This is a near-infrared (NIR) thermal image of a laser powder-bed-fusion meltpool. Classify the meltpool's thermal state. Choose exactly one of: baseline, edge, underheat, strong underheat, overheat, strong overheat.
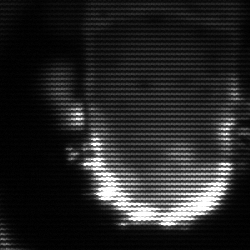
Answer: baseline